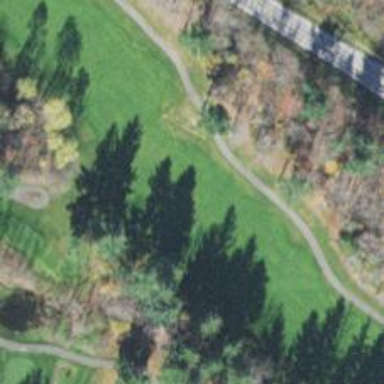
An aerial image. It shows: View of golf hole.